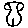
Label: star